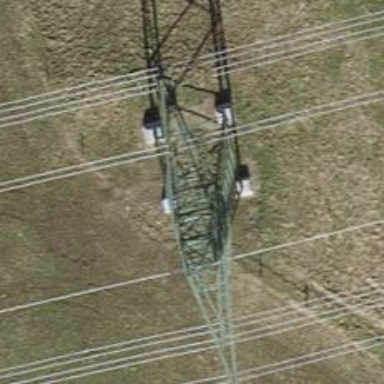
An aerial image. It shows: Towering power structure.